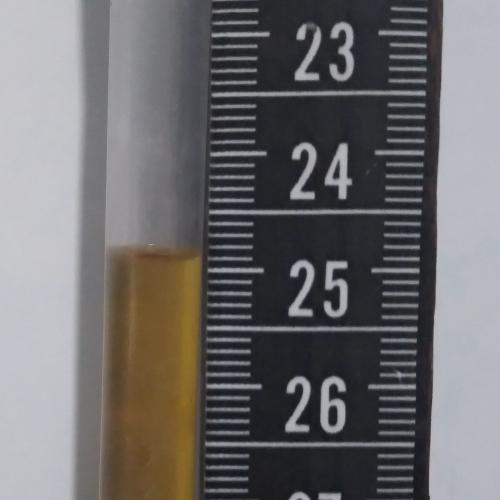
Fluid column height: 24.9 cm